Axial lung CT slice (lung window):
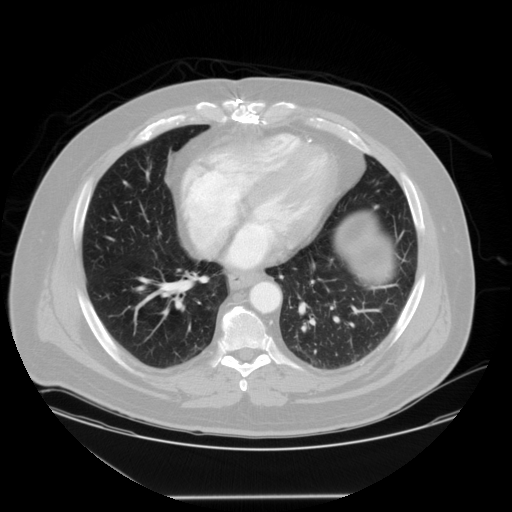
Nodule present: no